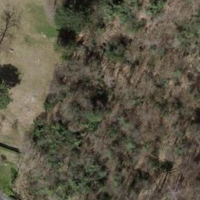
EUNIS habitat code: 41
Species observed at this site:
Teucrium scorodonia